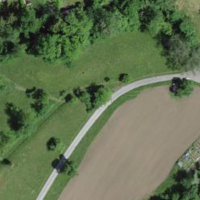
EUNIS habitat code: 24
Species observed at this site:
Cornus sanguinea